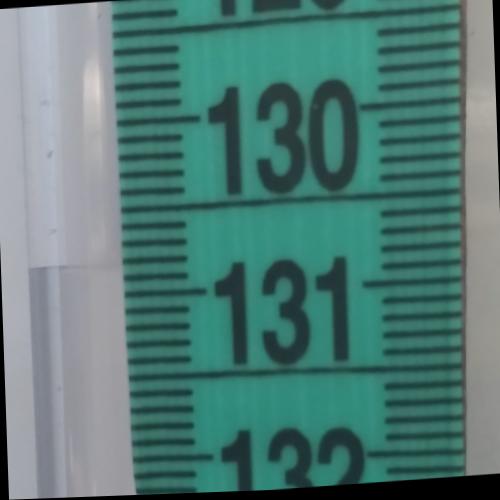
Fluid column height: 130.8 cm